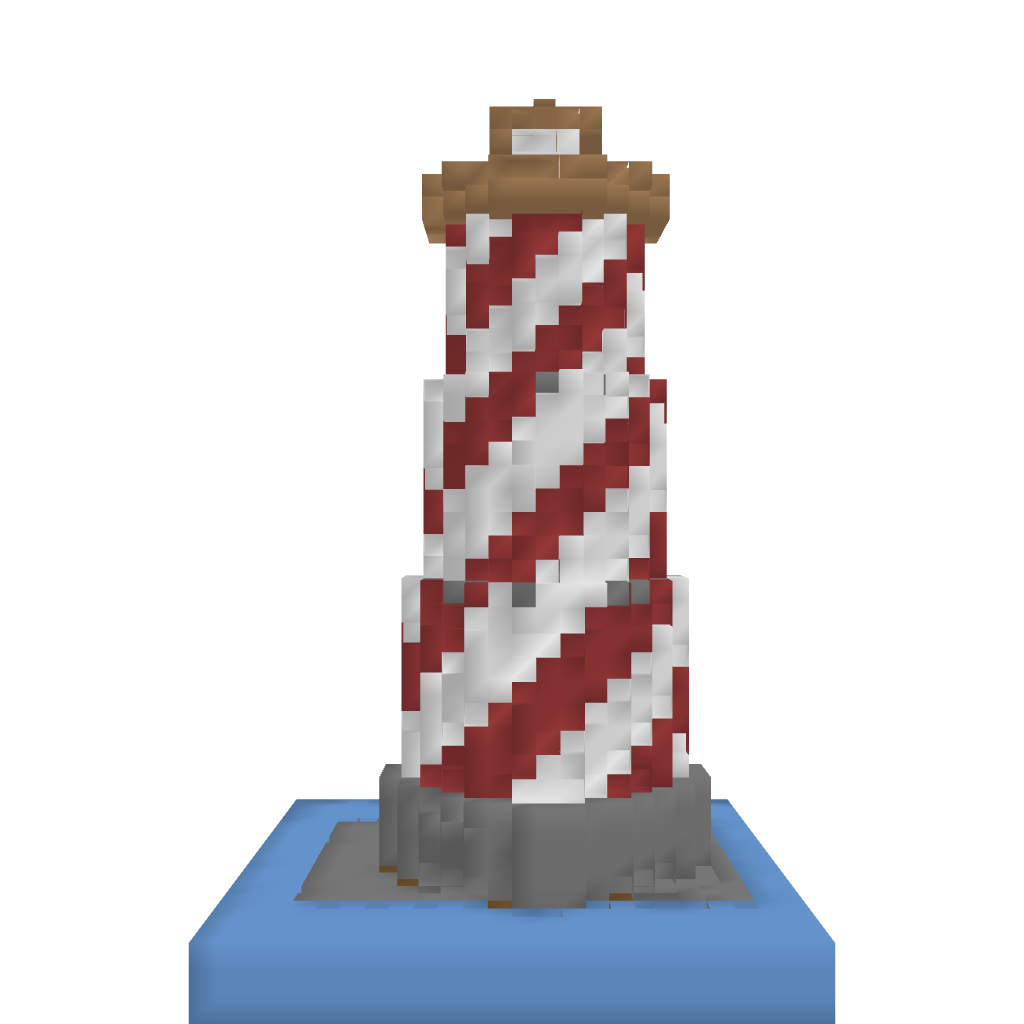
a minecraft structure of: Small lighthouse high quality